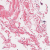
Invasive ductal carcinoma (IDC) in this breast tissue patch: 0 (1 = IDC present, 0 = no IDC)